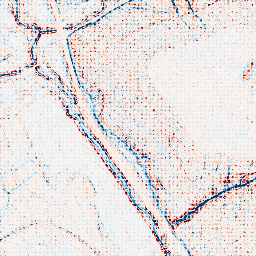
Category: edge_preserving
Decomposition family: bilateral
Decomposition parameters: d: 5
sigma_color: 25
sigma_space: 100
Upsampling method: sinc_blackman
Upsampling parameters: scale: 8
kernel_size: 8
Upsampling scale: 8